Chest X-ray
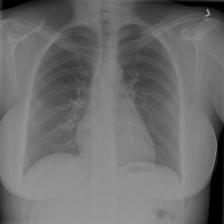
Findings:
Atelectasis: negative
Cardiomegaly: negative
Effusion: negative
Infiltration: positive
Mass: negative
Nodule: negative
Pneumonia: negative
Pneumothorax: negative
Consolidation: negative
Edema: negative
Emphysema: negative
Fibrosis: negative
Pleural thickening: negative
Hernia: negative